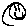
Label: smiley face